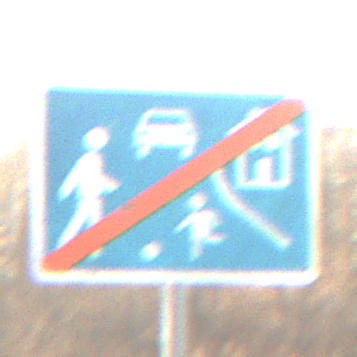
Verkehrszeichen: EndeVerkehrsberuhigterBereich
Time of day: SunriseSunset
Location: Outdoor (Nature)
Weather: PartlyCloudy
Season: NotSpecified
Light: Natural